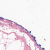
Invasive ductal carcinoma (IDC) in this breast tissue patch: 0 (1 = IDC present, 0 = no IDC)